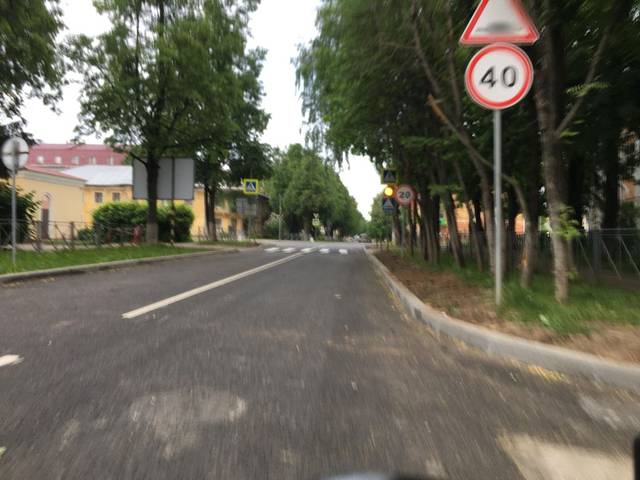
Region: Russia
Coordinates: 56.641, 47.899